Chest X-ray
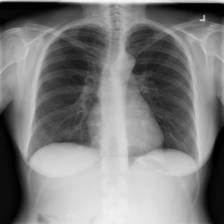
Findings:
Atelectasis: negative
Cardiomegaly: negative
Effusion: negative
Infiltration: positive
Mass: negative
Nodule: negative
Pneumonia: negative
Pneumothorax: negative
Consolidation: negative
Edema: negative
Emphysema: negative
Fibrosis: negative
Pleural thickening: negative
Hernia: negative